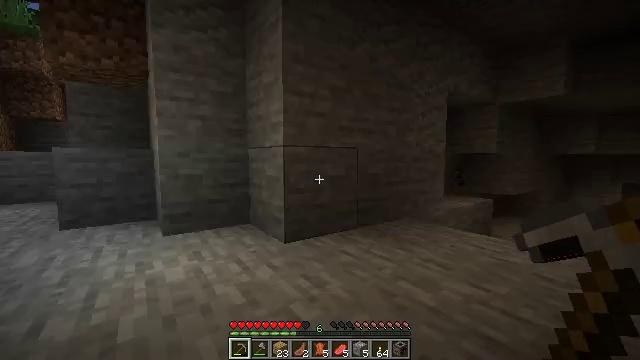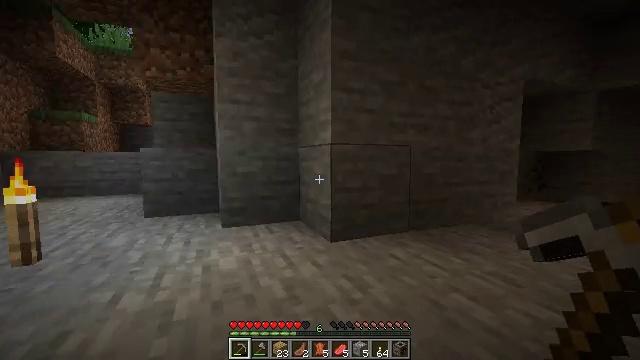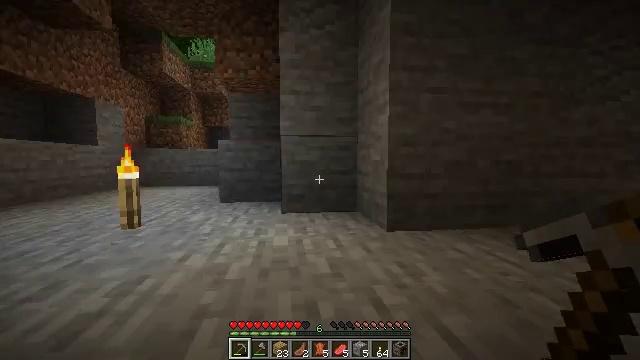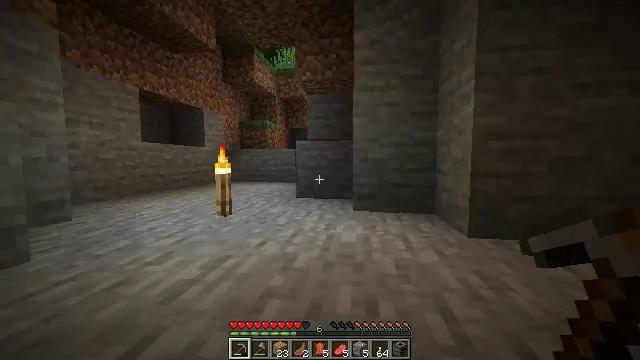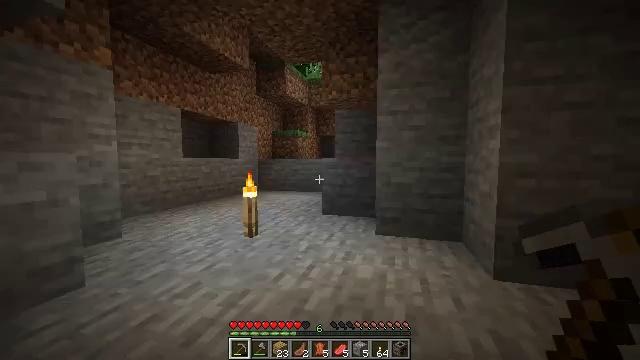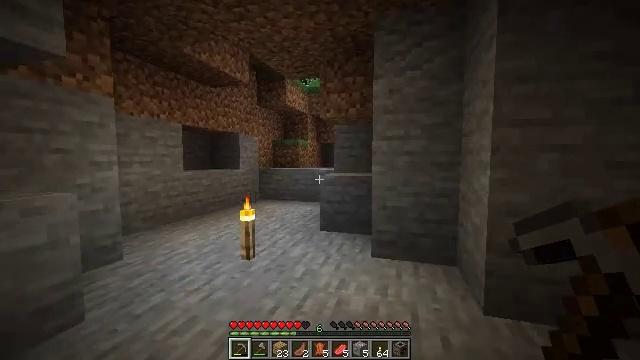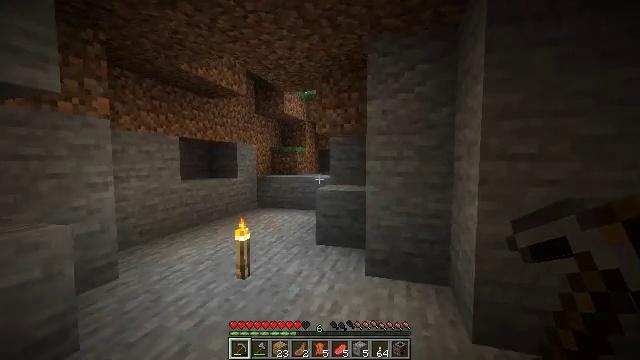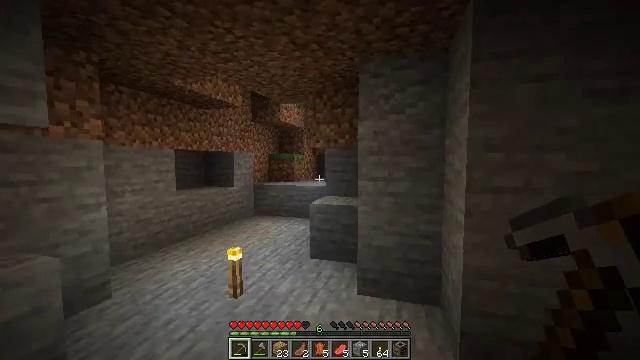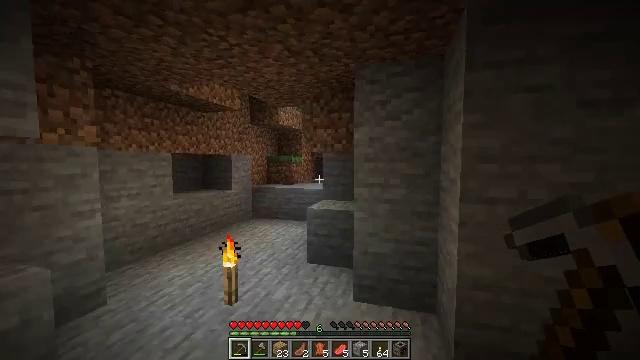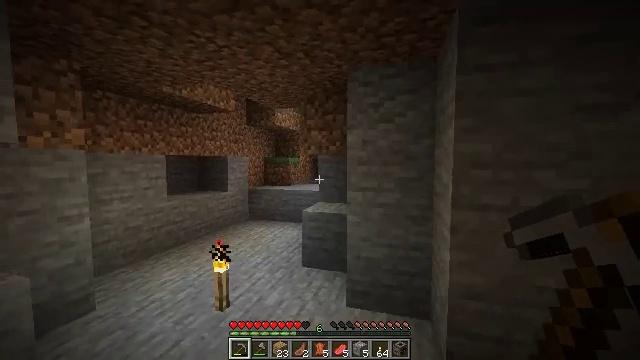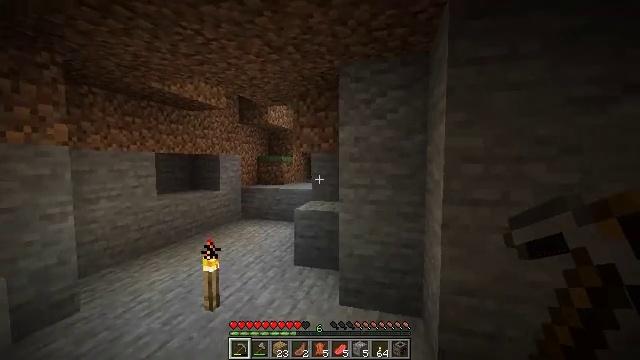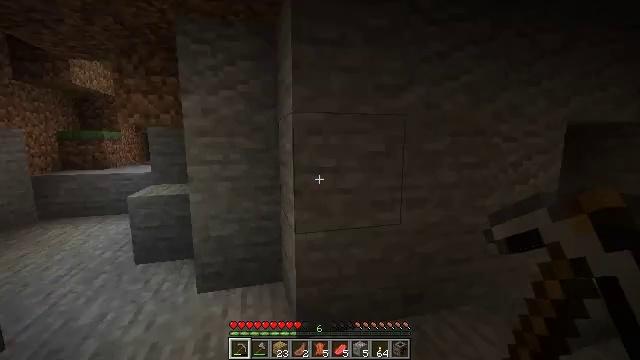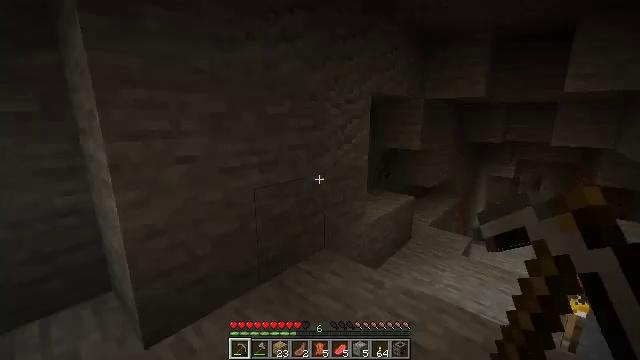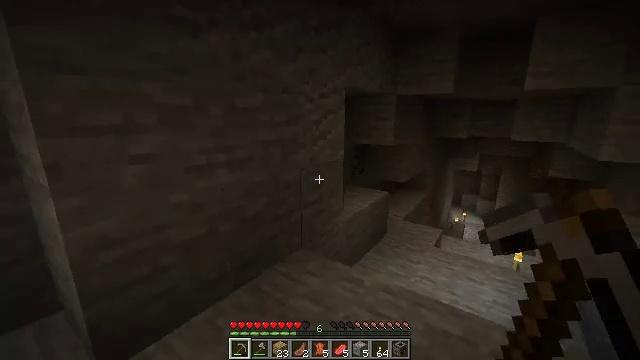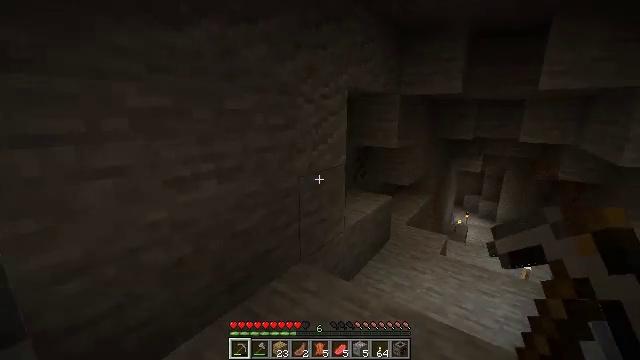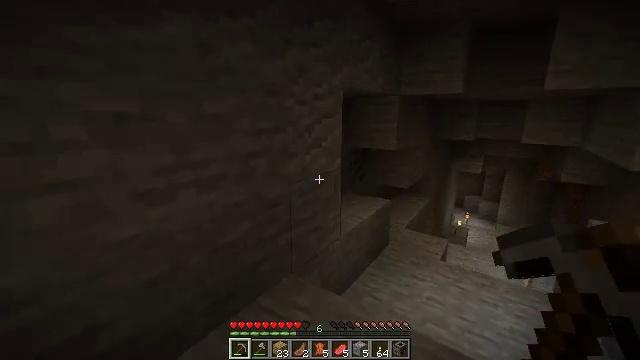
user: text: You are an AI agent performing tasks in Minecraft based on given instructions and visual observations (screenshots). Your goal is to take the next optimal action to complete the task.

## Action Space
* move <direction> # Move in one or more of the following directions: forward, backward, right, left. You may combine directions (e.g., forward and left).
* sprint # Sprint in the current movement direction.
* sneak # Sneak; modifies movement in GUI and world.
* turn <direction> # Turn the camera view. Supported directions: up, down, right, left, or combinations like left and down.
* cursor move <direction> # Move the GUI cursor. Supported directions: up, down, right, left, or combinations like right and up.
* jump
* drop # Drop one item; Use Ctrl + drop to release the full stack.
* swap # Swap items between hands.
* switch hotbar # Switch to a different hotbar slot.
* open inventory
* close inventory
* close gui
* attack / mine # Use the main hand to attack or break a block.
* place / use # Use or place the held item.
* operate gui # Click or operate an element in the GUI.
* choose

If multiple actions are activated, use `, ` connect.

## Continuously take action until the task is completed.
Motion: motion action
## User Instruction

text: Harvest sugar cane from the plant.
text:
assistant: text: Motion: move forward and move right, turn left
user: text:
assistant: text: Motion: move forward and move right, turn left
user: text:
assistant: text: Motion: move forward and move right, turn left, jump
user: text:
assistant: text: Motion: move forward and move right, turn left, jump
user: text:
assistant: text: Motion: move forward and move right, jump
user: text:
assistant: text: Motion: move forward and move right, jump
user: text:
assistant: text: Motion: move forward, jump
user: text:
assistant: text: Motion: move forward
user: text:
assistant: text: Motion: move forward
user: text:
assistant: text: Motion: move forward, turn right
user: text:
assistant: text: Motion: move forward, turn right and down
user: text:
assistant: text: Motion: move forward, turn right and down
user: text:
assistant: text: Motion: move forward, turn right
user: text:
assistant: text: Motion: move forward and move right
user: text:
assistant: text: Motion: move forward and move right
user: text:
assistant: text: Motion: move forward and move right
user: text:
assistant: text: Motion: move forward and move right
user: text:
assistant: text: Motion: move forward and move right
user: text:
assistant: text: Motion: no_op
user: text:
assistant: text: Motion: no_op
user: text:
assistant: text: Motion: turn left
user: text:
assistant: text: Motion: turn left and up
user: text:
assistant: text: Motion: move left, turn left
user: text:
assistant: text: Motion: move left, turn left and up
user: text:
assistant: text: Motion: move forward and move left, turn left and up
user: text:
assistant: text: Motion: move forward and move left
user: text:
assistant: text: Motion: move forward
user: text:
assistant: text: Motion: move forward
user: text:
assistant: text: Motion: move forward
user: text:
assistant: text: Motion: move forward, turn right and up